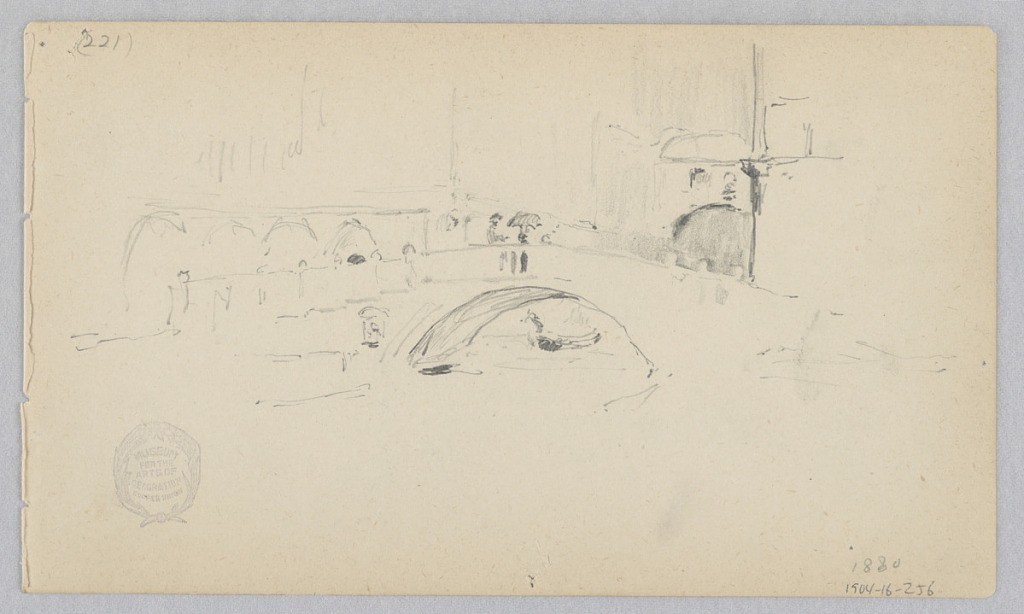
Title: View of Venice, Italy
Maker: Robert Frederick Blum, American, 1857–1903
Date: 1880
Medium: Graphite of wove paper
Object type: Drawing
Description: Sketch of a bridge and canal in Venice.